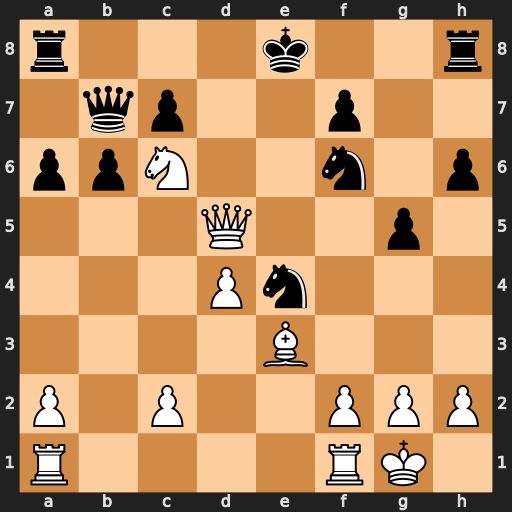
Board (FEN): r3k2r/1qp2p2/ppN2n1p/3Q2p1/3Pn3/4B3/P1P2PPP/R4RK1
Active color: w
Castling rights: kq
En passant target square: -
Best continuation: Qe5+ Kf8 d5